Interaction volume radius: 5 \u00c5
Interaction volume height: 10 \u00c5
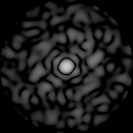
Disorder parameter: 0.8339